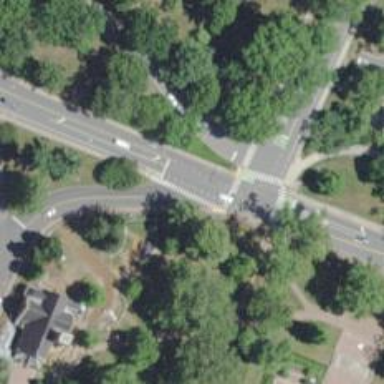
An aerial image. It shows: Marked road crossing.